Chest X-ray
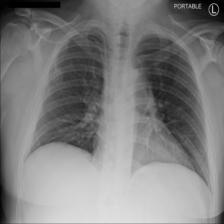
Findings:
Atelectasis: negative
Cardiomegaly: negative
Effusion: negative
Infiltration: positive
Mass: negative
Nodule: negative
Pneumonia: negative
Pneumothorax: negative
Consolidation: negative
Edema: negative
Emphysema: negative
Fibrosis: negative
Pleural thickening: negative
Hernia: negative